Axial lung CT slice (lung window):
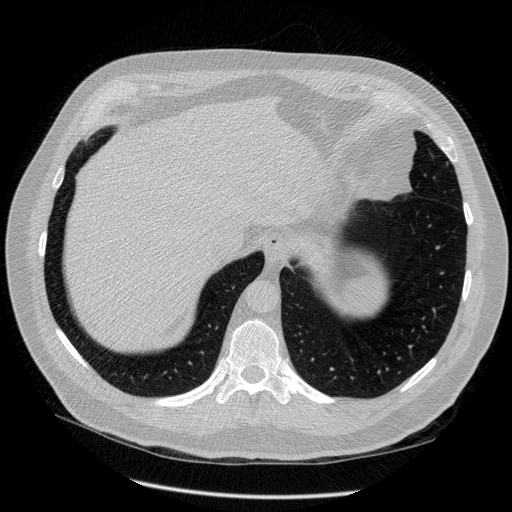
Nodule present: no